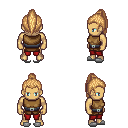
a pixel art fantasy rpg character, male body template, human, tanned skin, leather chest armor, red pants, light blonde long topknot hairstyle, white slippers, four views (front, back, left, right), 2x2 character sprite sheet, small pixel art, hard edges, no anti-aliasing